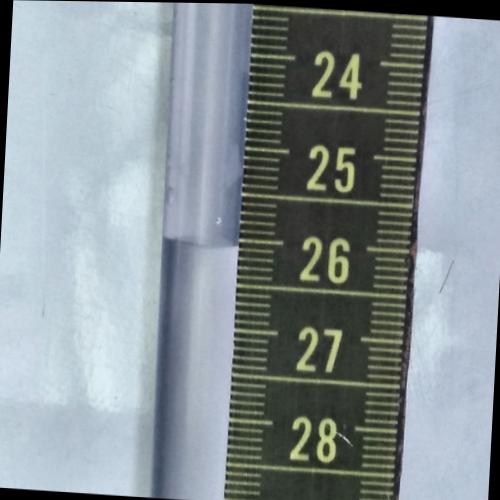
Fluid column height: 26.1 cm